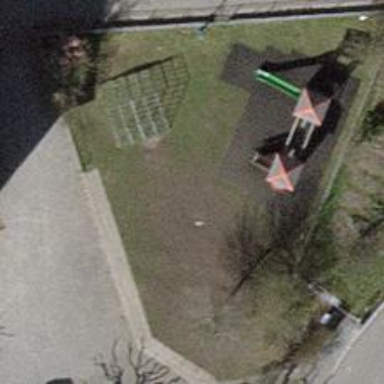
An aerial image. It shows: Playground area for leisure land.